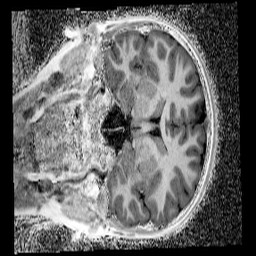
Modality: UNIT1_denoised
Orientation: coronal
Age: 9
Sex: male
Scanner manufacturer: siemens
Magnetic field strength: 3 T
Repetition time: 4 s
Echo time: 0.00299 s